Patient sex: M
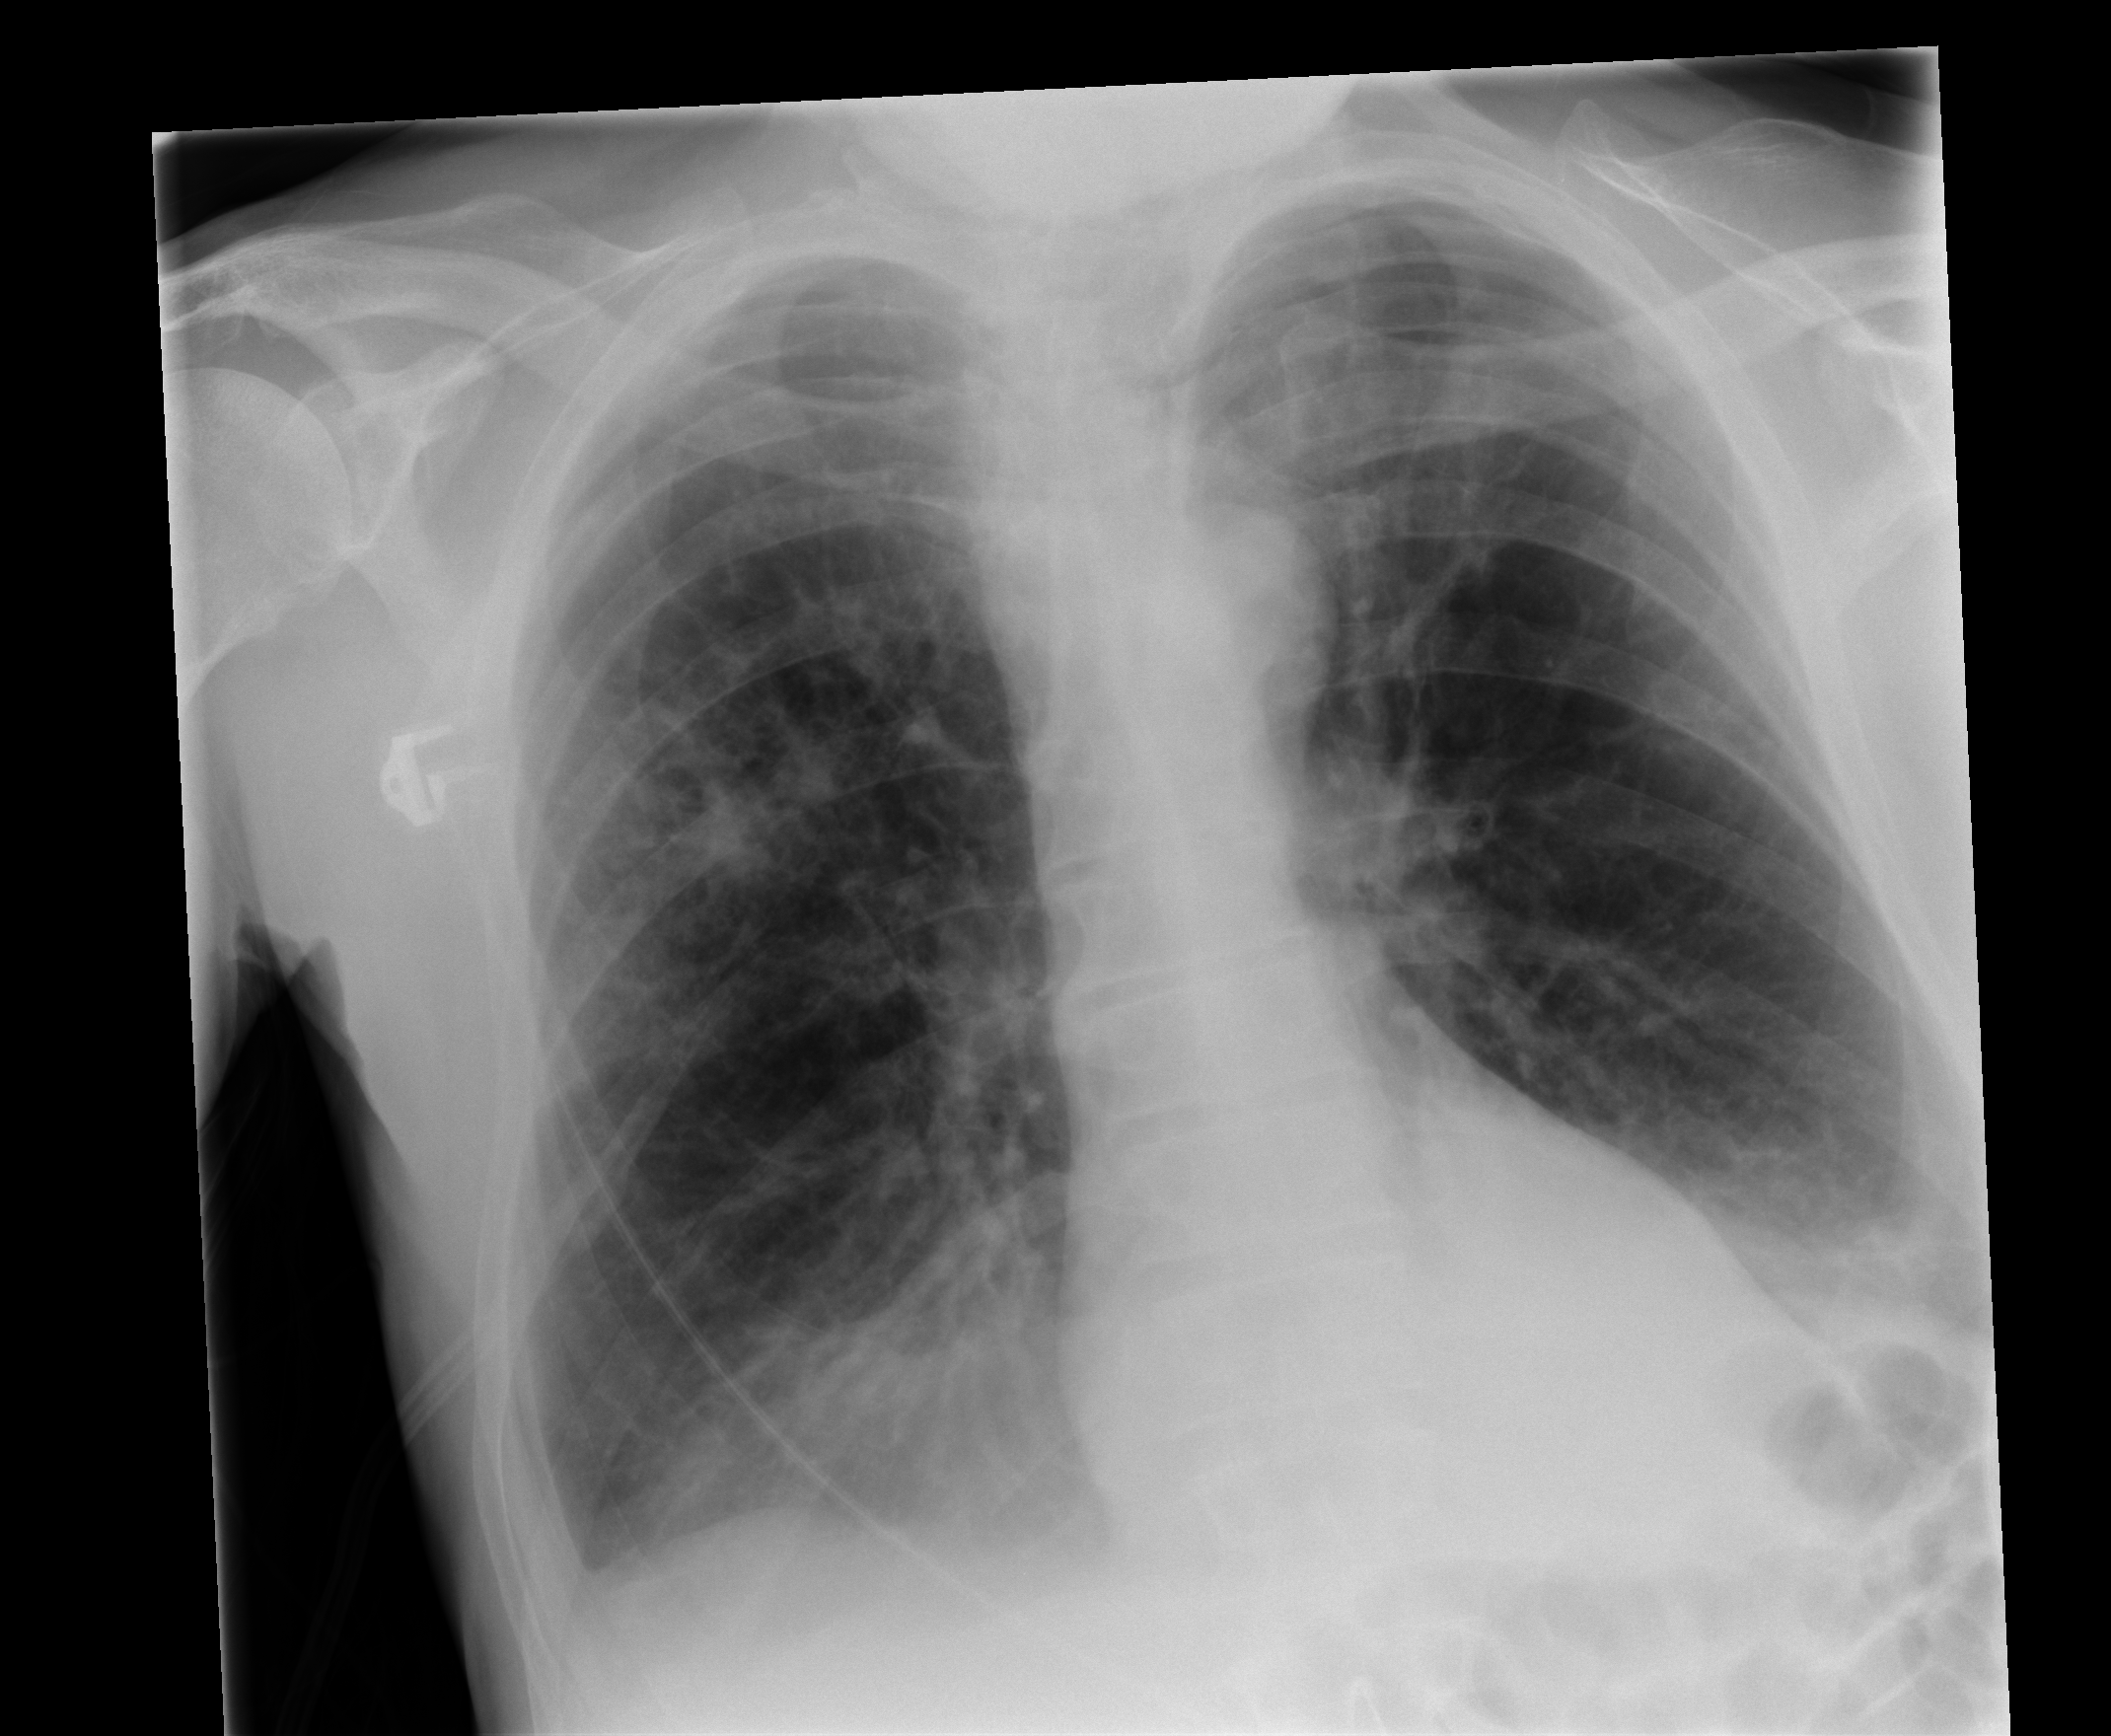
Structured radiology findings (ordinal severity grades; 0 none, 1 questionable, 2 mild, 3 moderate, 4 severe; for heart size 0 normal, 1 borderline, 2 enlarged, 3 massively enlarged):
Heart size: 0
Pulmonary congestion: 0
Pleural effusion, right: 2
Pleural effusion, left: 2
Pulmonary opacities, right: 2
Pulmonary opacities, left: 1
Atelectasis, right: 2
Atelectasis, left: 2